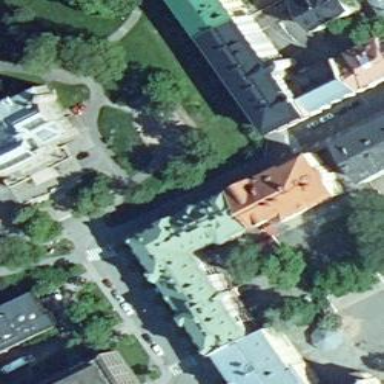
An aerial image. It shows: Gabled-roof apartment building with green metal roof. The building itself is painted pink.